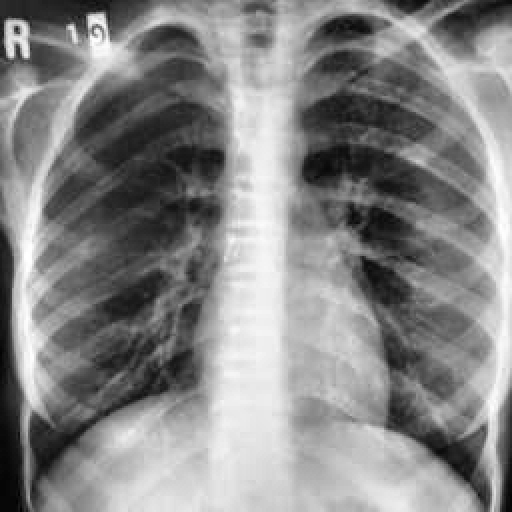
Finding: TUBERCULOSIS